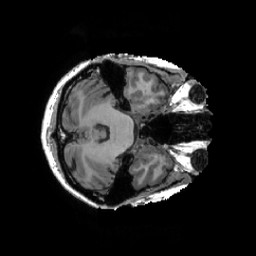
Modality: T1w
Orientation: axial
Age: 54
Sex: female
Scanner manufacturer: ge
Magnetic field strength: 3 T
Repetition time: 0.007348 s
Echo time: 0.003036 s